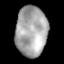
Tissue: lung
Cell type: T cells
Senescence score: 0.2116
Nuclear area (px): 1550
Mean DAPI intensity: 165.685